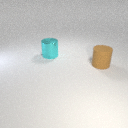
large cyan metal cylinder behind large brown rubber cylinder